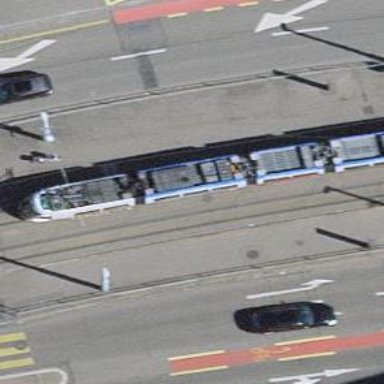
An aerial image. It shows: Tram stop with public transport stop position.